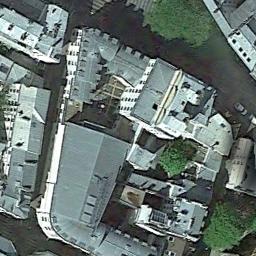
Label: commercial_area